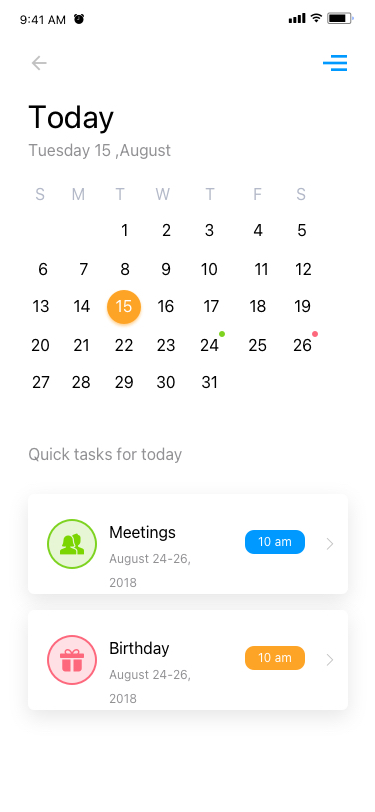
Text in this UI design:
9:41 AM
Today
Tuesday 15 ,August
S
6
13
20
27
M
7
14
21
28
T
1
8
15
22
29
W
2
9
16
23
30
T
3
10
17
24
31
F
4
11
18
25
S
5
12
19
26
Quick tasks for today
August 24-26, 2018
Meetings
10 am
August 24-26, 2018
Birthday
10 am